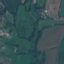
Land use / land cover class: Pasture